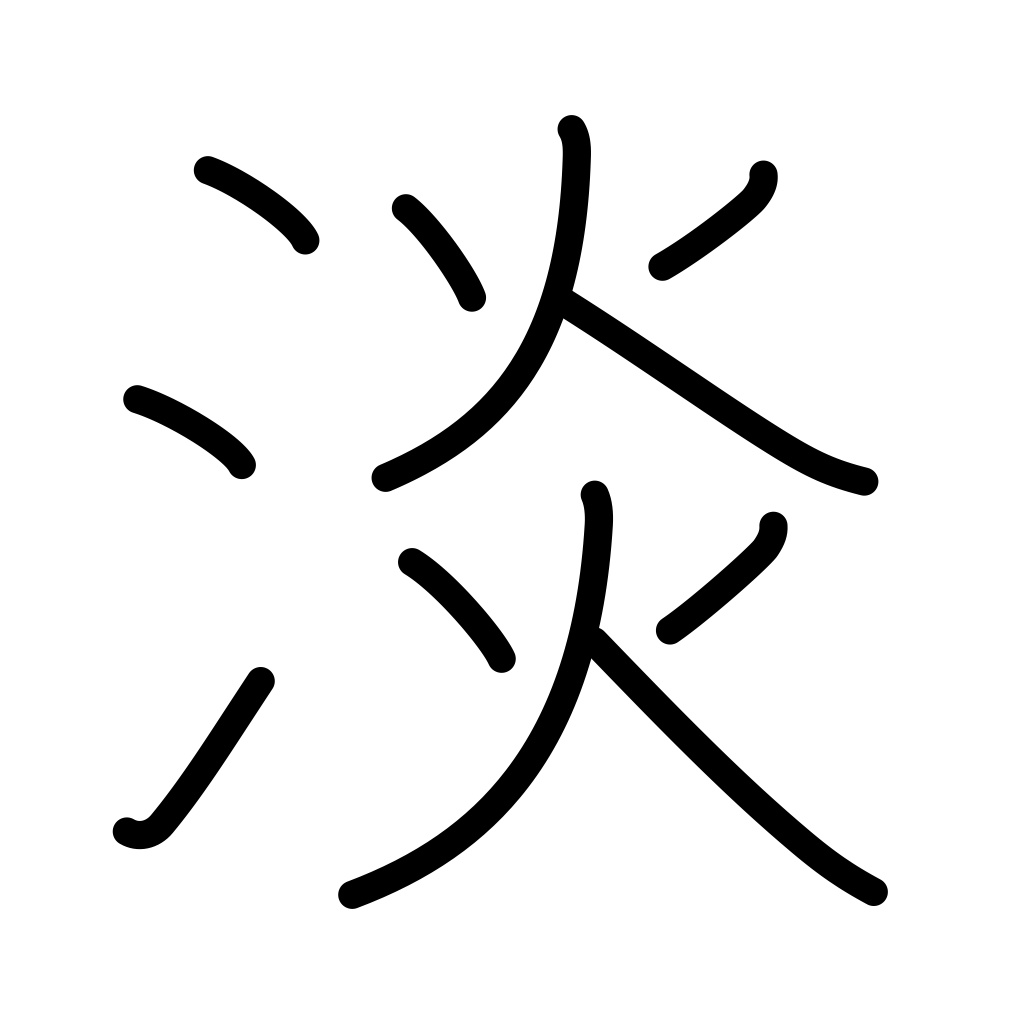
Meaning: thin, faint, pale, fleeting